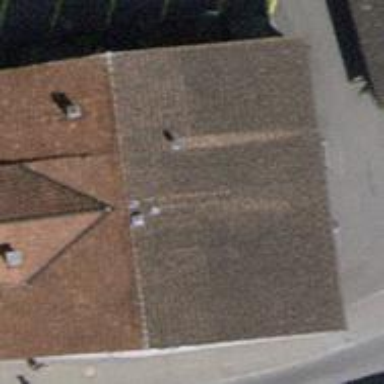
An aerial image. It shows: Restaurant.